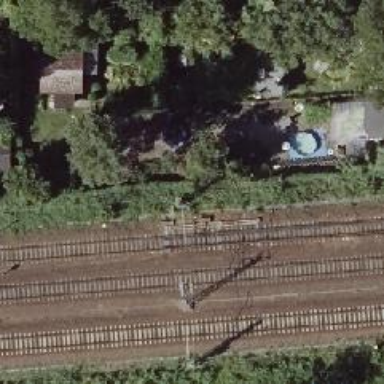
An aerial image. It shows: Railway switch with the turnout pointing to the right.